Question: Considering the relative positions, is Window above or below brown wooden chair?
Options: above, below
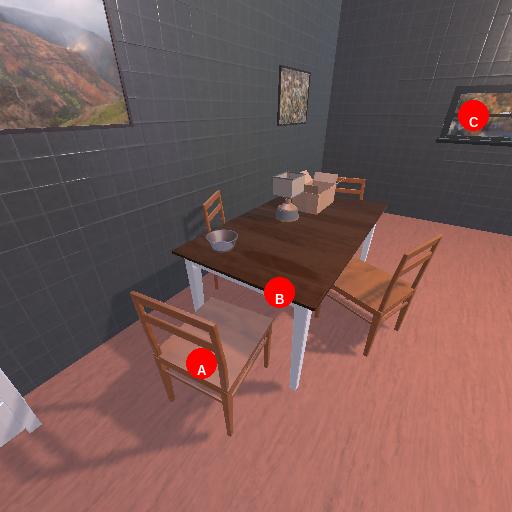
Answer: above